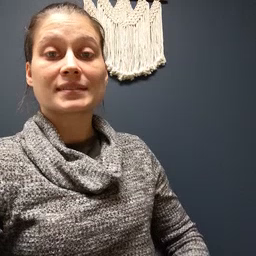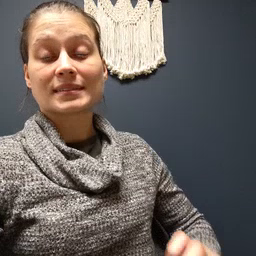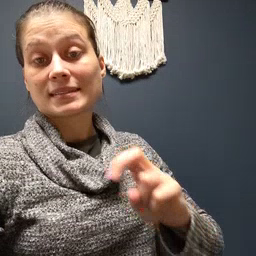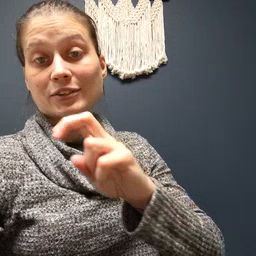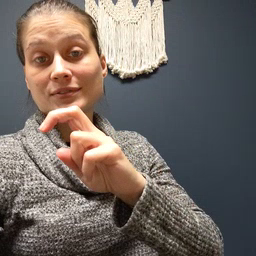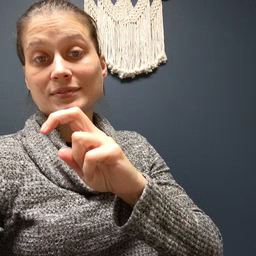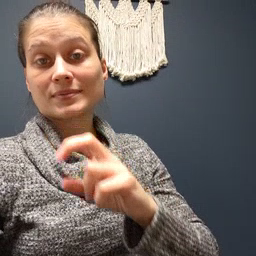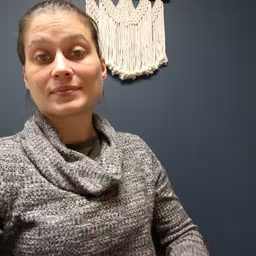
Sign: stairs